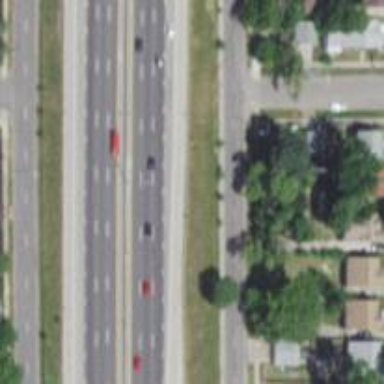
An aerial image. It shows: Motorway.